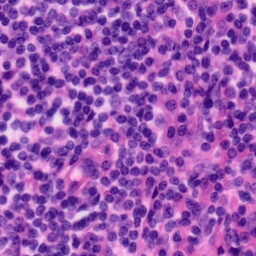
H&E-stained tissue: Tonsil